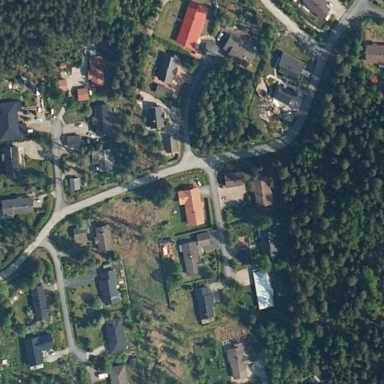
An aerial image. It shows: Residential area.